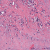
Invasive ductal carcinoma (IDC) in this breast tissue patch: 0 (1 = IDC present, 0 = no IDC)